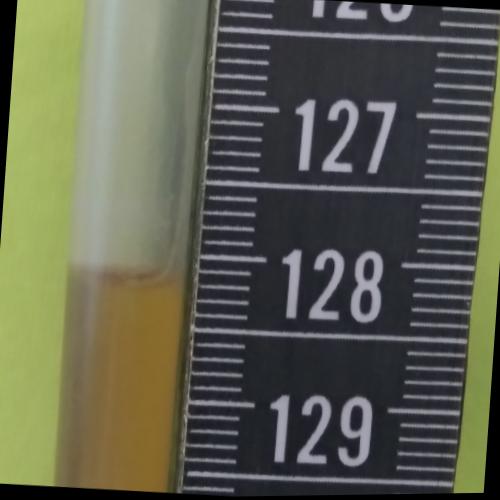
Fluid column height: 128.2 cm